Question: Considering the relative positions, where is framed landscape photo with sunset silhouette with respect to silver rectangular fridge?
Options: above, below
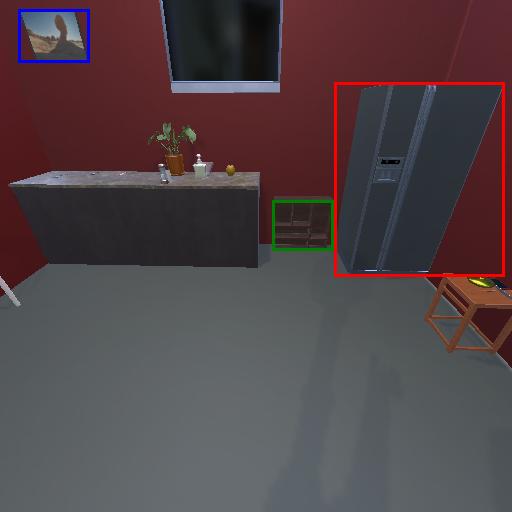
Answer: above